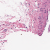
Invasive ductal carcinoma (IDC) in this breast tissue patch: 0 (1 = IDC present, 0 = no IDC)